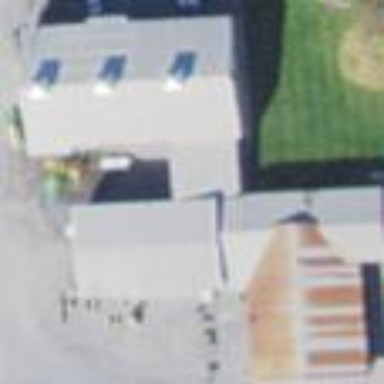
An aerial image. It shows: Agrarian shop located within building.